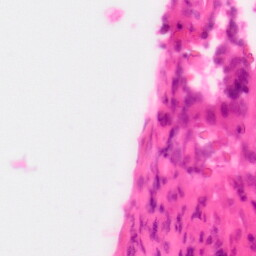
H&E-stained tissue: Colon